This grayscale image was formed by reshaping a rotor test-rig vibration snapshot into a 2-D grid. Based on the visible evidence, which rotor condition applies: normal, misalignment, unbalance, looseness?
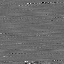
Answer: normal